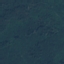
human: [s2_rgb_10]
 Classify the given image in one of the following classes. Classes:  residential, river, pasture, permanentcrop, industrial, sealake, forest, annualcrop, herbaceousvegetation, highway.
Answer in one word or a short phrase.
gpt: Forest